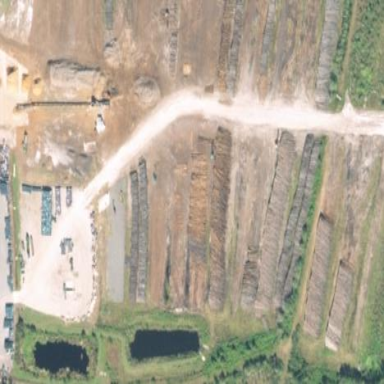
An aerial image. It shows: Industrial area dedicated to sawmill.